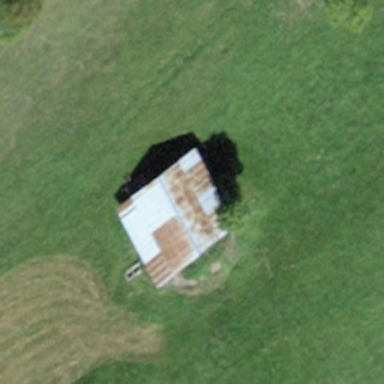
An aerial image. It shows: Rural barn.